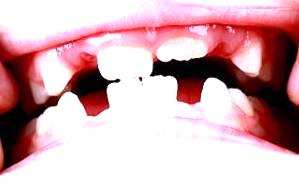
Condition: hypodontia